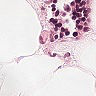
Metastatic tissue present: no